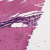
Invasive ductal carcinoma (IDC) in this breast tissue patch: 0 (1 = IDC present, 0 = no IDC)